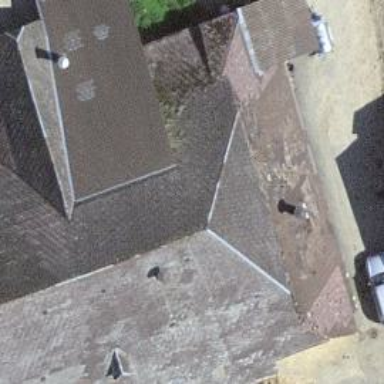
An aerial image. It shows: Farm building.